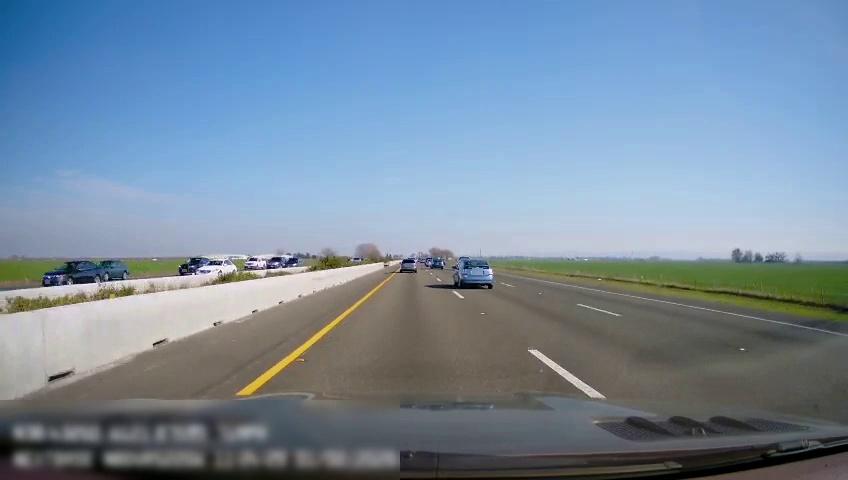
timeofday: Day
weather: Sunny
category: Drivable Space
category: Vehicles | Car
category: Vehicles | Car
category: Vehicles | Car
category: Vehicles | Car
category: Vehicles | SUV
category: Vehicles | Truck
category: Vehicles | SUV
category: Vehicles | SUV
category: Vehicles | SUV
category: Vehicles | Car
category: Lanes | Current Lane
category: Lanes | Current Lane
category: Lanes | Alternate Lane
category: Lanes | Alternate Lane